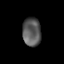
Tissue: skin
Cell type: Epithelial cells
Senescence score: 0.2644
Nuclear area (px): 511
Mean DAPI intensity: 89.859